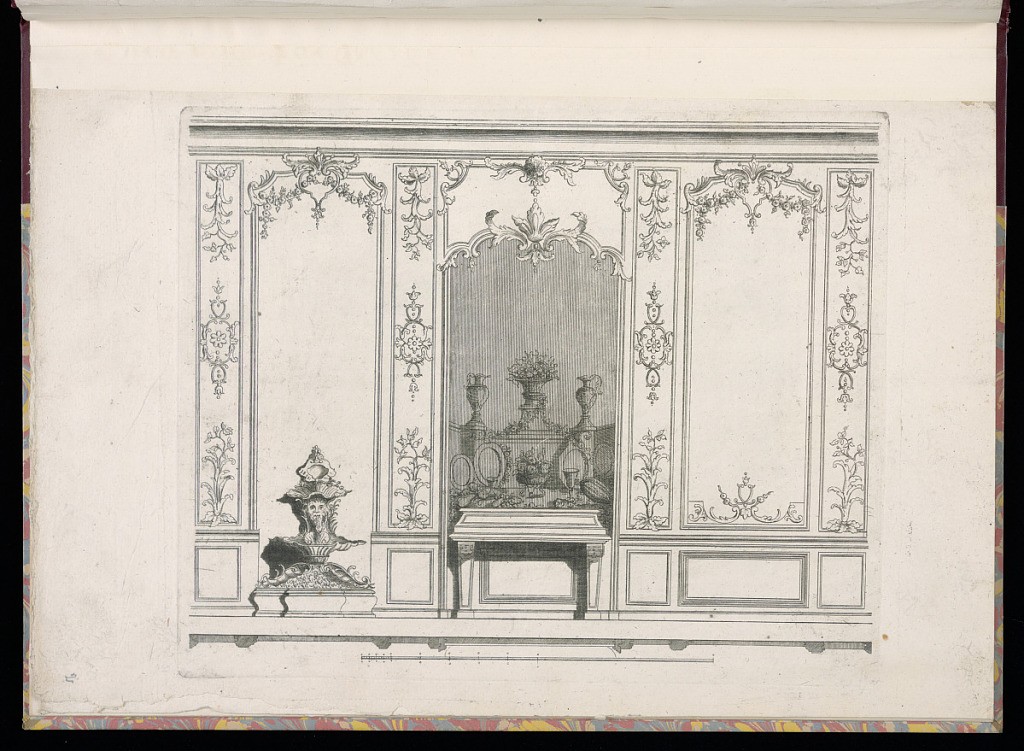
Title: Wall Elevation with a Buffet-Niche
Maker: Étienne Charpentier, French, 1707 – after 1792
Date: mid- 18th century
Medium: Etching and engraving on laid paper
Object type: Print
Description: An interior wall elevation with ornamental rococo paneling and a central two-tiered buffet-niche. The buffet features vases of flowers and fruits, plates, platters, ewers, cups, and garlands of flowers, with a console table or display table in front of the niche. The decoration on the six carved panels on either side and above the niche features fleurons, leafy sprigs, garlands of flowers, shells, acanthus leaves, and c-scrolls. The larger panel on the left features a wall fountain, decorated with a mask, tiers of shells and leaf motifs. Below the other five panels and the niche is a plain dado level. No dado level for the panel with the wall fountain. Below the elevation is a scale and an outline of the wall paneling, as seen from above, illustrating the shape and depth of the carving.